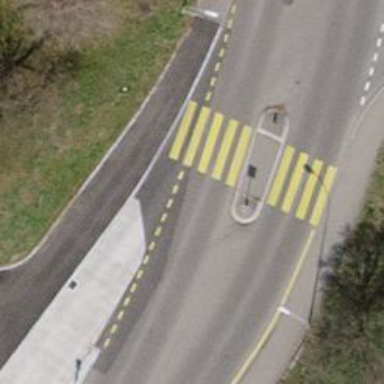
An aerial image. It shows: Zebra crossing on the road.